Chest X-ray. View position: AP
Patient age: 35
Patient sex: M
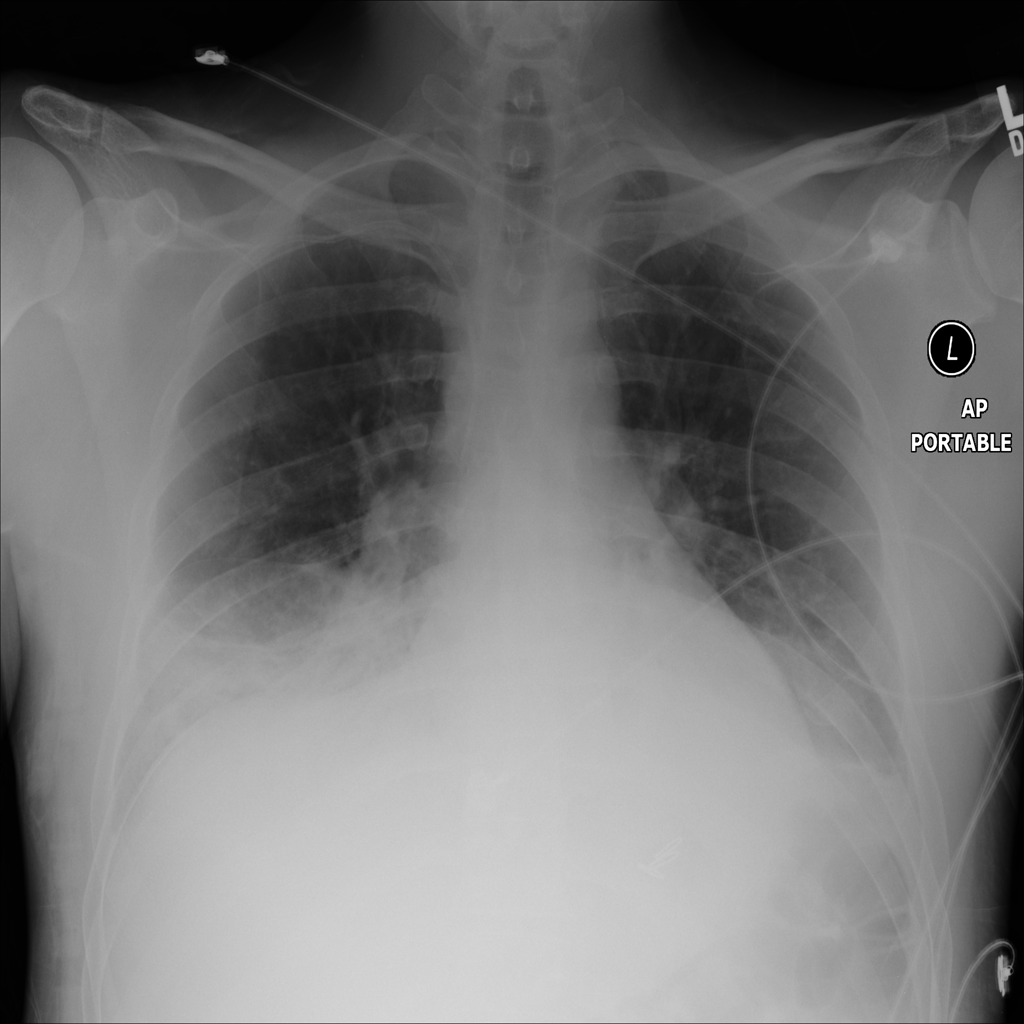
Finding: Pneumothorax